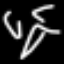
Label: squiggle